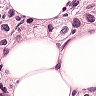
Metastatic tissue present: yes